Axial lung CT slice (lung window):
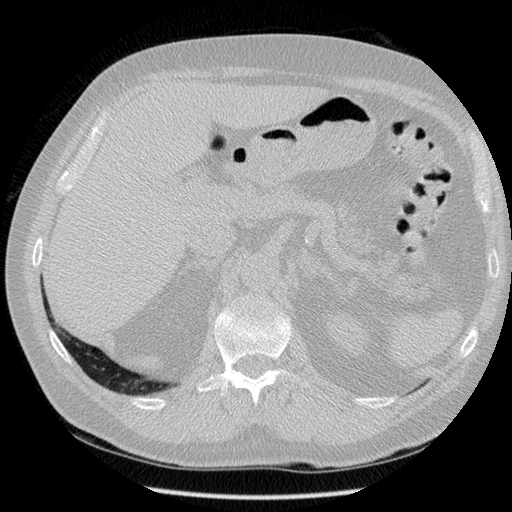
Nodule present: no